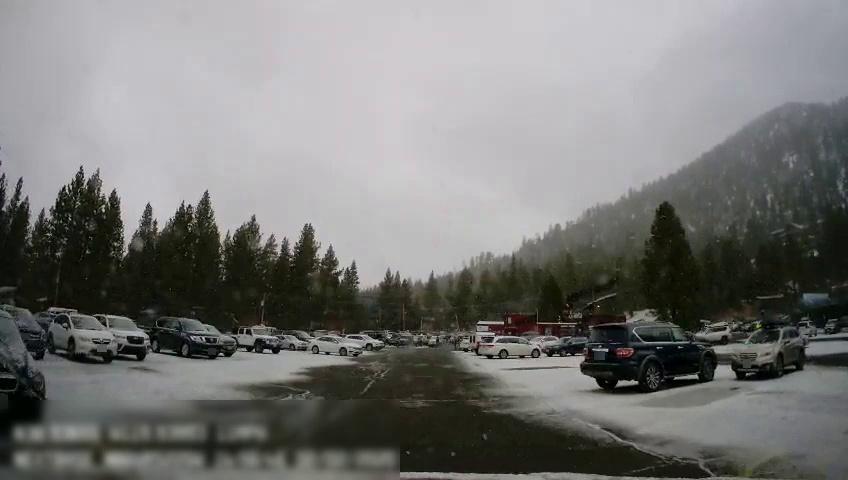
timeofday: Day
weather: Snowy
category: Vehicles | SUV
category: Vehicles | SUV
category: Vehicles | Car
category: Vehicles | Car
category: Vehicles | SUV
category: Vehicles | Car
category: Vehicles | SUV
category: Vehicles | Car
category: Vehicles | SUV
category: Vehicles | SUV
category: Vehicles | Van
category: Vehicles | SUV
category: Vehicles | Car
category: Vehicles | Car
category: Vehicles | Truck
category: Vehicles | Car
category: Vehicles | SUV
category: Vehicles | SUV
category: Vehicles | Car
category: Vehicles | Car
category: Vehicles | Car
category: Vehicles | Car
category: Drivable Space